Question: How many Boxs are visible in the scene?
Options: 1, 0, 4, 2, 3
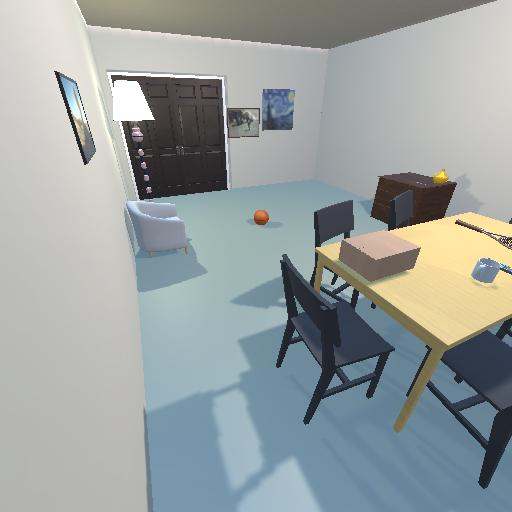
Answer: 1